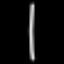
Label: line